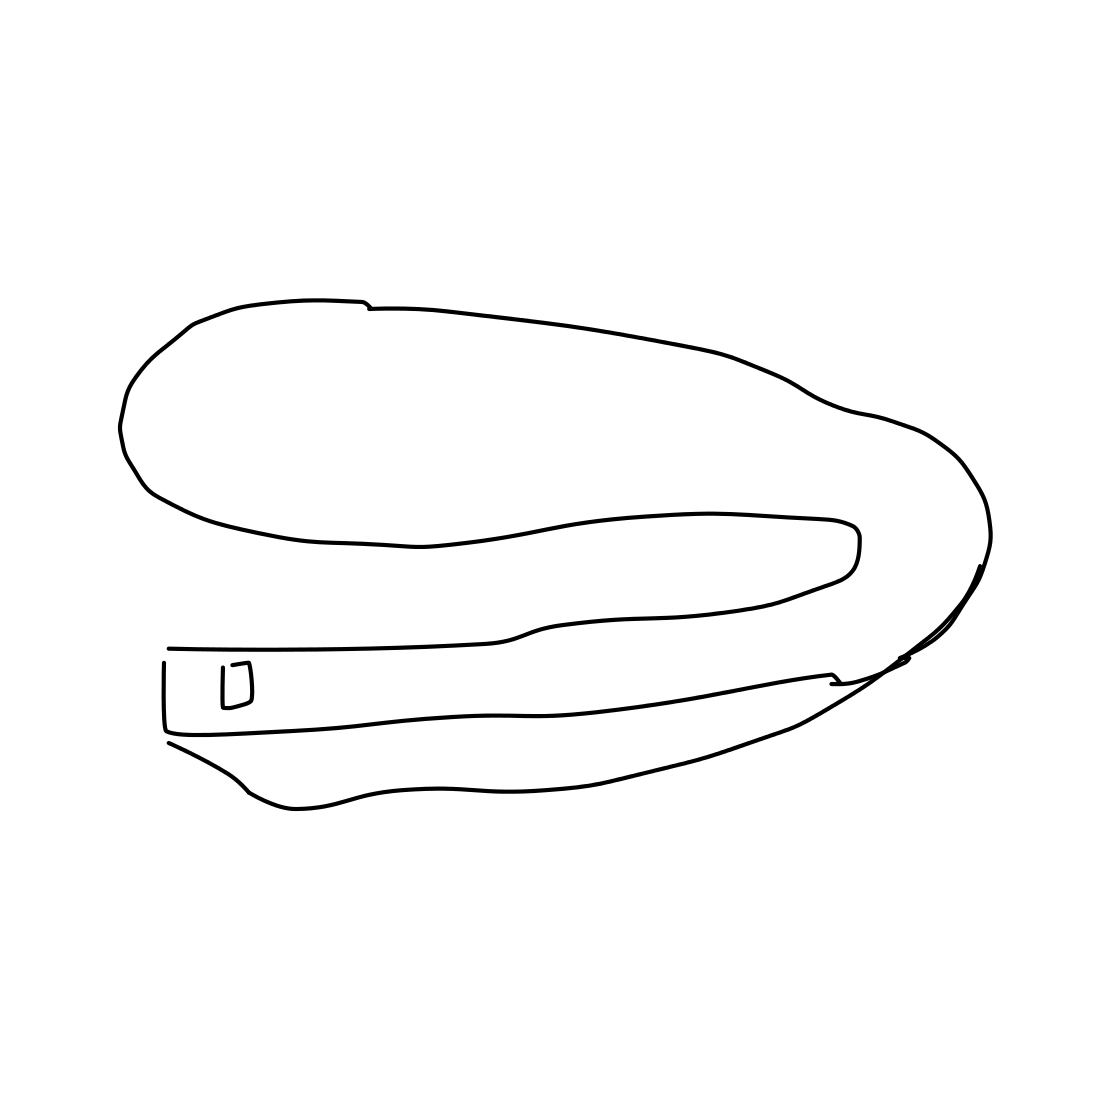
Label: stapler